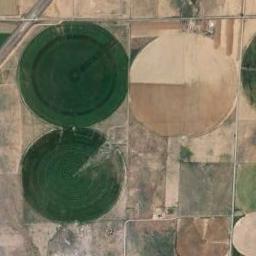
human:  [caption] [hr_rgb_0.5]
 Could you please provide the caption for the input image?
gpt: There are round fields in different areas .

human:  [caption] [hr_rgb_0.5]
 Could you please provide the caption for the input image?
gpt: There are some bare circle farmland and green circle farmland .

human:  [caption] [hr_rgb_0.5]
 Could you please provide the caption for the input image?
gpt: Several circular farmlands with different radii are surrounded by wasteland .

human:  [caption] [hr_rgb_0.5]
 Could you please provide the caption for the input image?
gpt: Four neatly arranged green and tan mixed circular fields .

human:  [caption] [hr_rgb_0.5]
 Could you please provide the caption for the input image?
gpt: There are two green circular farmlands and a yellow one .